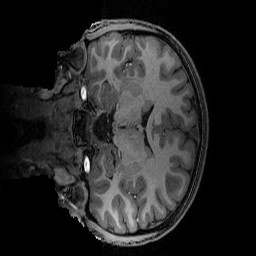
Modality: T1w
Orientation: coronal
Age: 12
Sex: male
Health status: ill
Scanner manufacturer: ge
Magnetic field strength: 3 T
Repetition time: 0.007664 s
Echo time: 0.00342 s